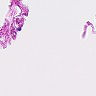
Metastatic tissue present: no